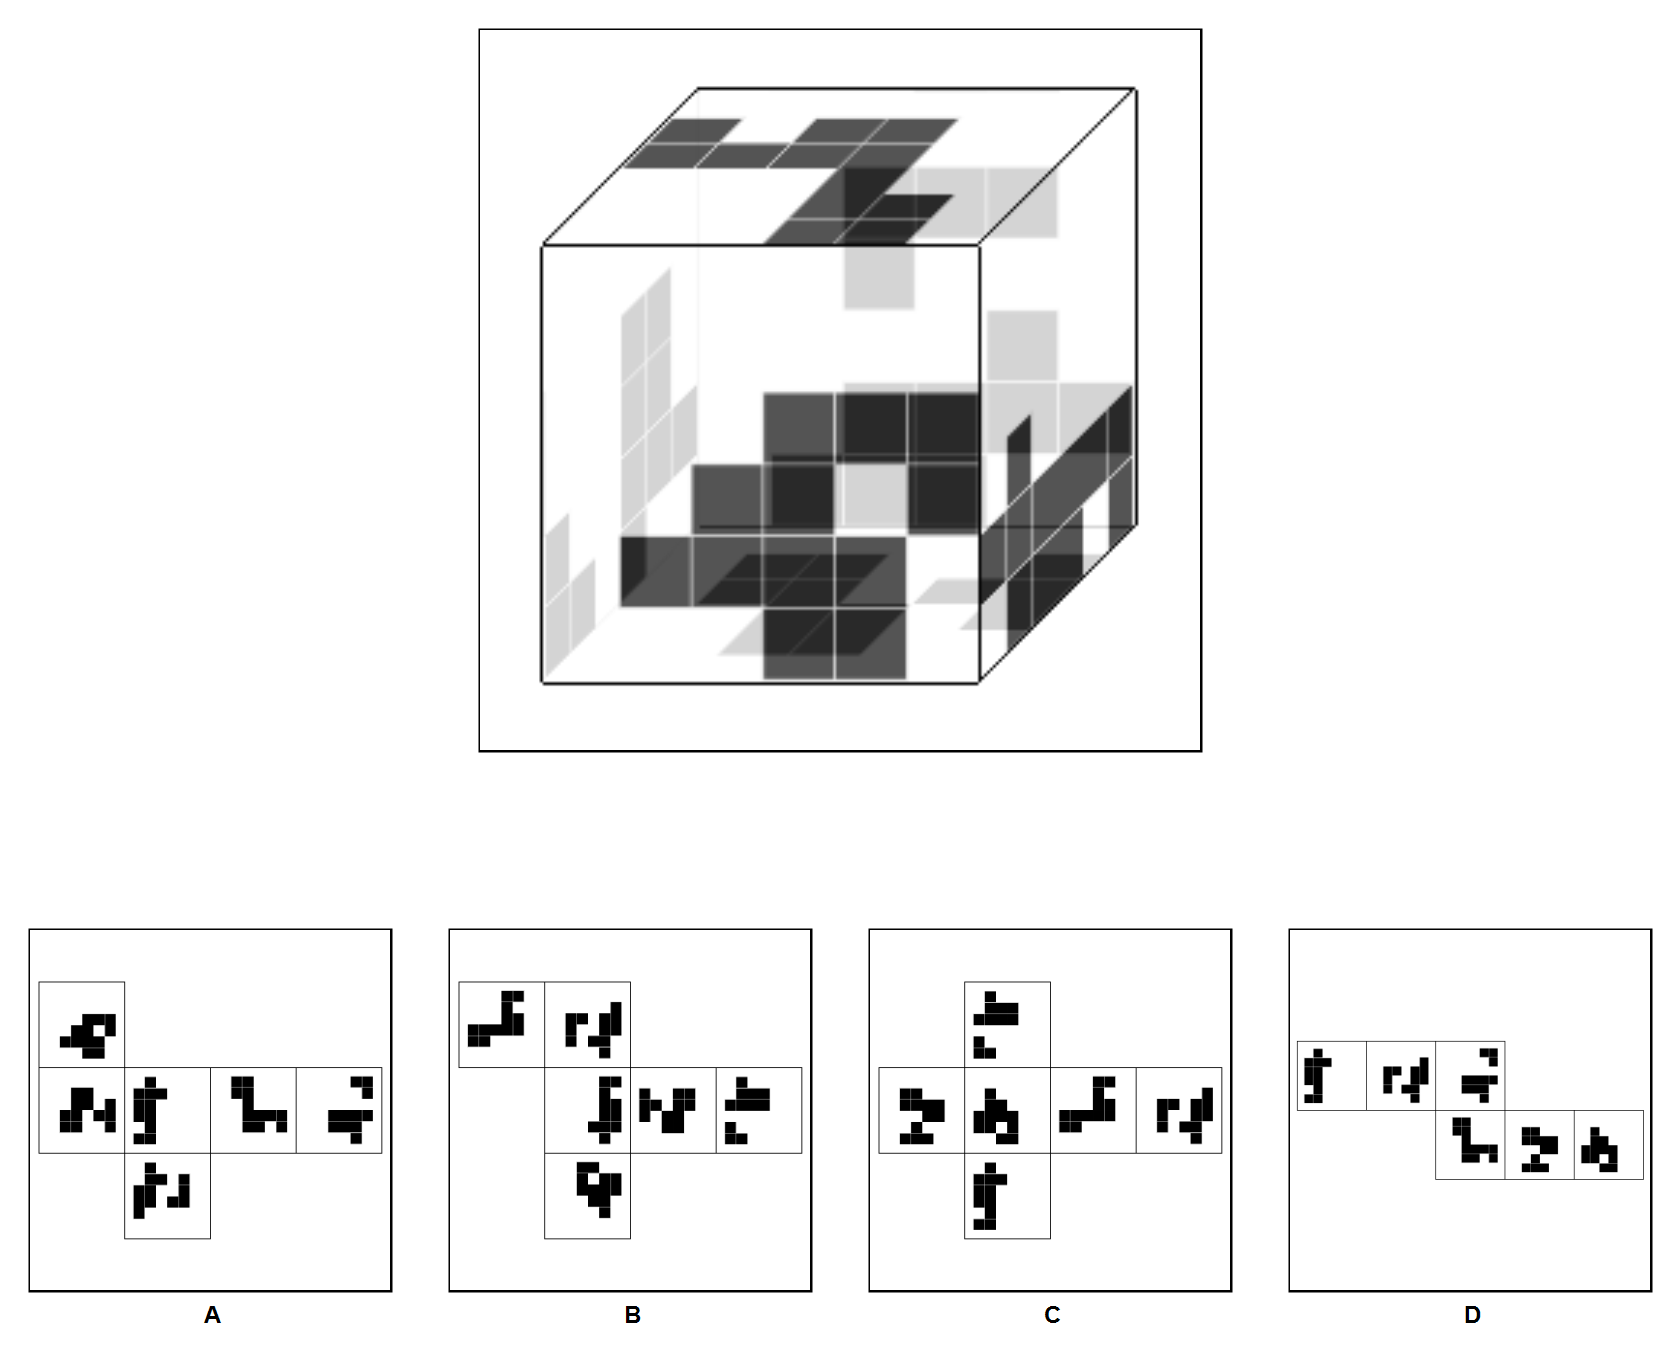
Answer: D